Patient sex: F
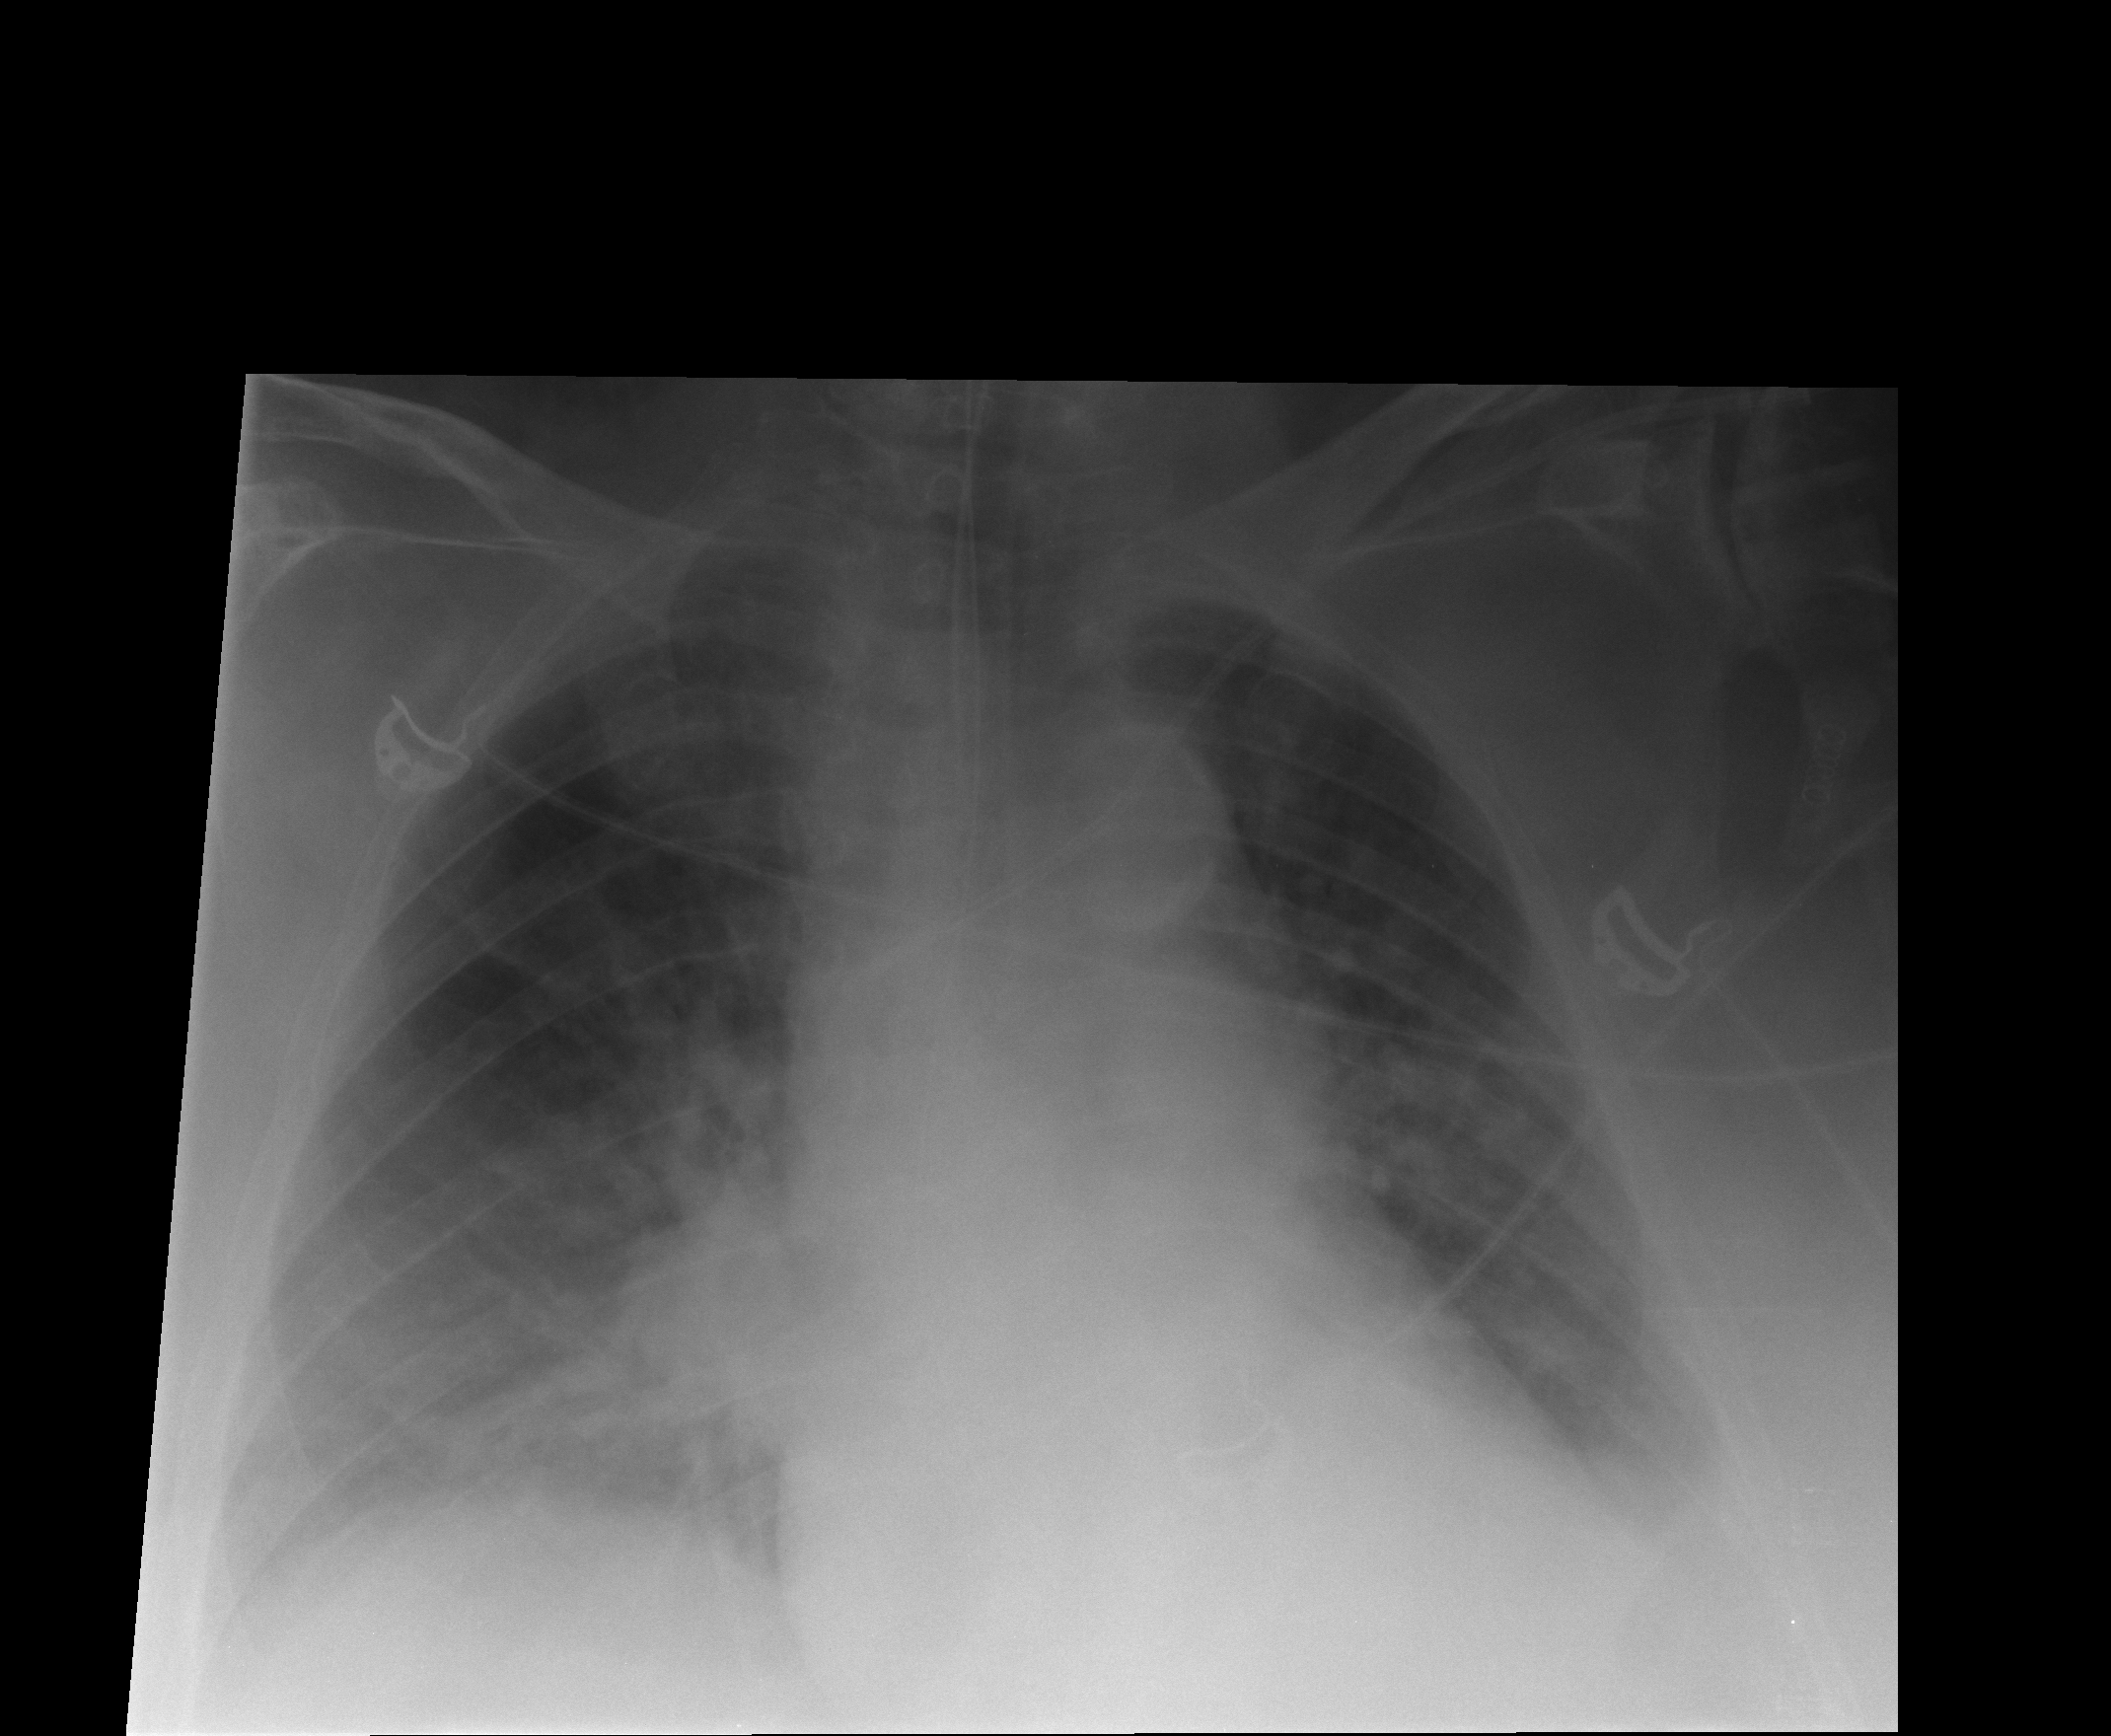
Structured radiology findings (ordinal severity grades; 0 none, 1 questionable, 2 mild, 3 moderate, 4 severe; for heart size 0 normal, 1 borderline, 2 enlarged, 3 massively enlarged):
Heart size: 1
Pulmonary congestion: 2
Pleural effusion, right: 2
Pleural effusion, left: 2
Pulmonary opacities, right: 0
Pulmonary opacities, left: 0
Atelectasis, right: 2
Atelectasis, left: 2